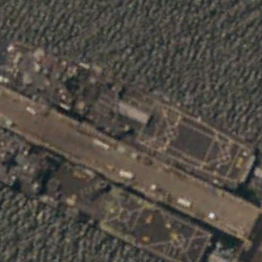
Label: assault